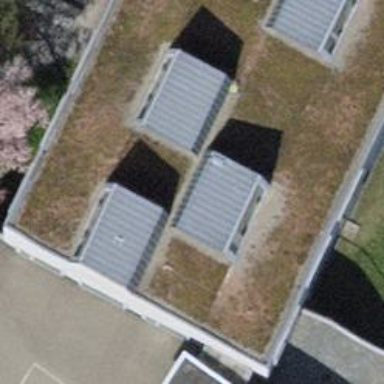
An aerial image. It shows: School building.